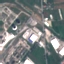
Land use / land cover class: Industrial